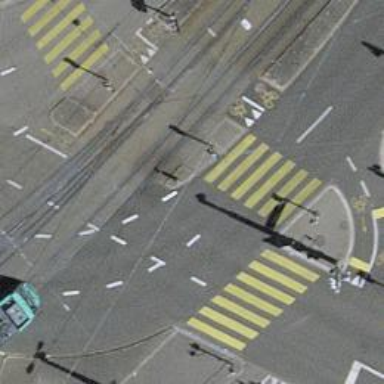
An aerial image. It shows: Traffic calming island.